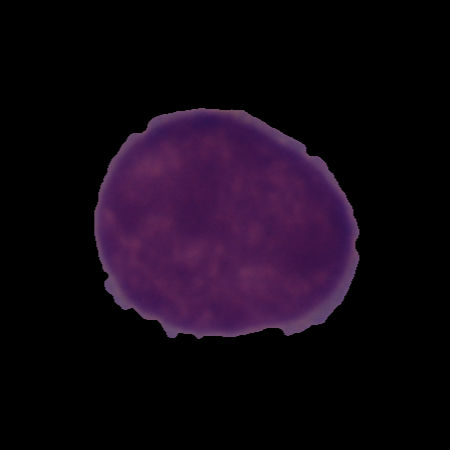
Label: cancer